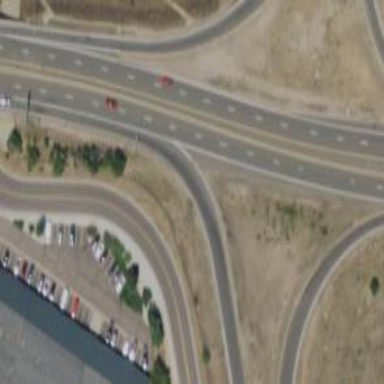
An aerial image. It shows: Trunk link highway with asphalt surface.